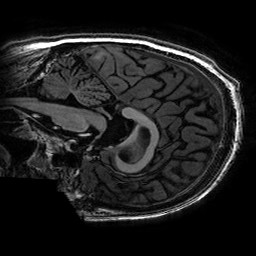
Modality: T1w
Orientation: sagittal
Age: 55
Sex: male
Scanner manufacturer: ge
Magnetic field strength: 3 T
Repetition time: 0.01002 s
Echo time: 0.002988 s